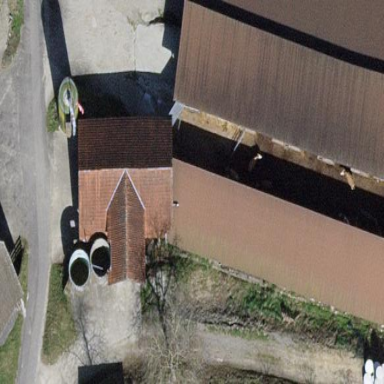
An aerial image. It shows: Building with tile roof.